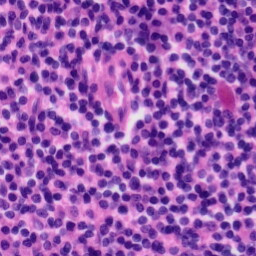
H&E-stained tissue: Tonsil